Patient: sex M, age 68
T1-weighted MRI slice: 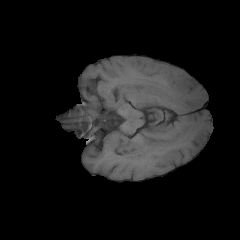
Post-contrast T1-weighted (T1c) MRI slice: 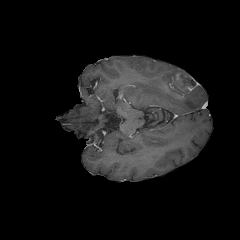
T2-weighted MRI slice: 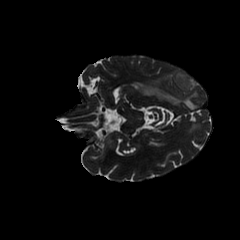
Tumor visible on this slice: yes
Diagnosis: Glioblastoma, IDH-wildtype
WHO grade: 4